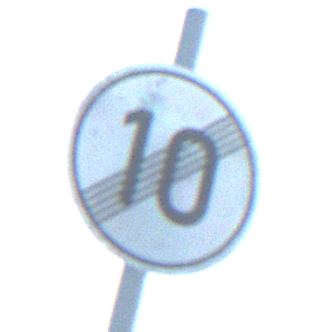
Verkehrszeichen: EndeGeschwindigkeit10
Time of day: SunriseSunset
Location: Outdoor (Beach)
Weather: PartlyCloudy
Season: NotSpecified
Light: Natural